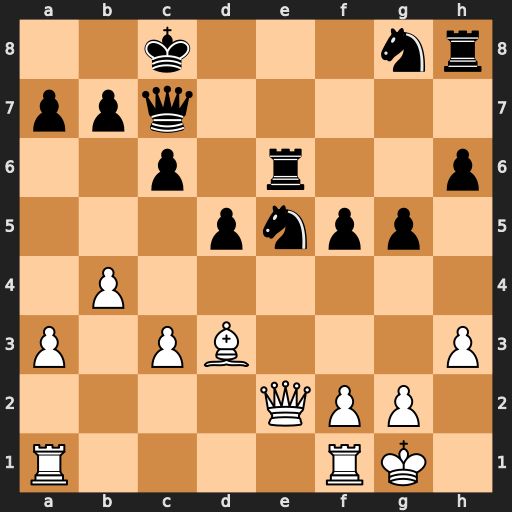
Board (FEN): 2k3nr/ppq5/2p1r2p/3pnpp1/1P6/P1PB3P/4QPP1/R4RK1
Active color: w
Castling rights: -
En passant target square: -
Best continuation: Bxf5 Kb8 Bxe6